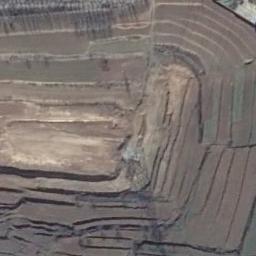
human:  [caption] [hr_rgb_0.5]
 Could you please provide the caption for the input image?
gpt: There are bare and green terrace .

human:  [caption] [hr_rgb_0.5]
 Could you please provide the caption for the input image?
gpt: The terraces are not evenly spaced .

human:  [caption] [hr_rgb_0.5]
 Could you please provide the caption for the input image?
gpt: A large layer of brown and green mixed terraces .

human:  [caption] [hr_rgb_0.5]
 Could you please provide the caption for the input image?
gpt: There is a row of grey houses beside the terraces .

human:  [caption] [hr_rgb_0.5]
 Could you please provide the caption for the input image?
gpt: The brown terraces are arranged irregularly .